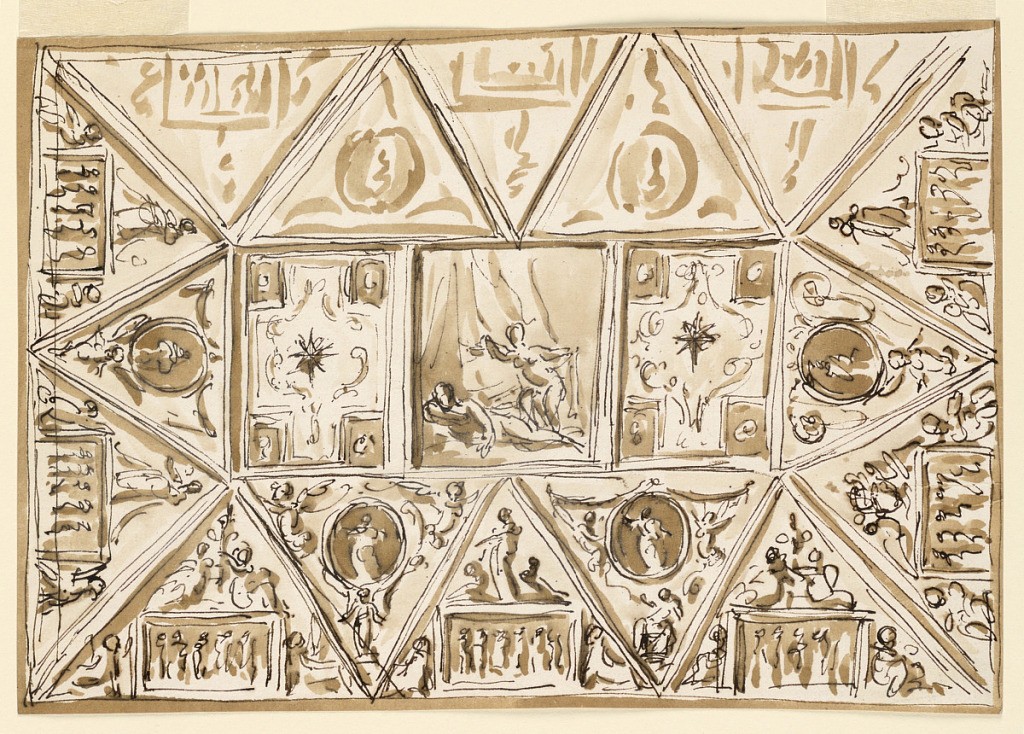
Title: Design for Bedroom Ceiling Decoration
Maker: Giuseppe Barberi, Italian, 1746–1809
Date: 1746–1809
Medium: Pen and brown ink, brush and brown wash on off-white laid paper
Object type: Drawing
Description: Design for Bedroom Ceiling Decoration.